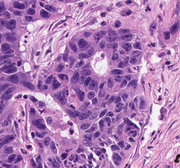
Tumor epithelial tissue: yes
Tumor-associated stroma tissue: yes
Normal tissue: no